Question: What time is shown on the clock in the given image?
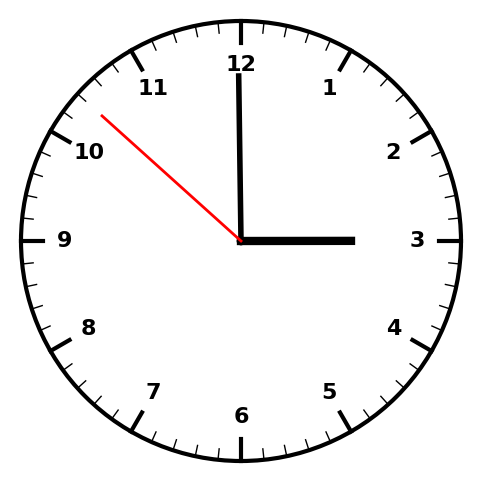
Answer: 02:59:52